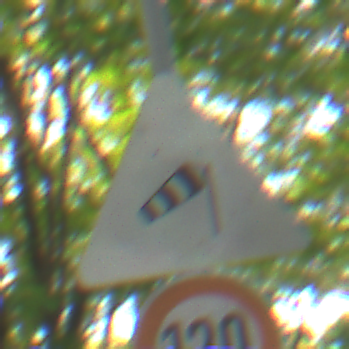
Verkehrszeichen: SeitenwindVonRechts
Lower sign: Geschwindigkeit120
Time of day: MorningAfternoon
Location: Outdoor (RoadRail)
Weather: Clear
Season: NotSpecified
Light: Natural